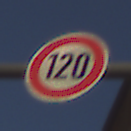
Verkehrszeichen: Geschwindigkeit120
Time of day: Midday
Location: Outdoor (Urban)
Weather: Clear
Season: NotSpecified
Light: Natural